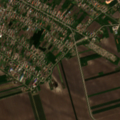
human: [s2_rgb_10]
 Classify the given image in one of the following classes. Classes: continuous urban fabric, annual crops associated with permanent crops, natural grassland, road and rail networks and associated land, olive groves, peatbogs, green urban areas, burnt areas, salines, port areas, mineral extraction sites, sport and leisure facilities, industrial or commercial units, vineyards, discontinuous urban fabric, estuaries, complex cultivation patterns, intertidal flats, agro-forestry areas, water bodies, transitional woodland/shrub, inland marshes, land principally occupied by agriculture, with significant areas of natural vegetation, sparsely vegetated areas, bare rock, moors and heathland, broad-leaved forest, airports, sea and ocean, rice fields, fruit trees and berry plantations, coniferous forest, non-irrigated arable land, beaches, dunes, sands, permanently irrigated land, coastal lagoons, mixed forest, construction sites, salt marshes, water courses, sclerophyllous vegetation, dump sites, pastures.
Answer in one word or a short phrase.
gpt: discontinuous urban fabric, non-irrigated arable land